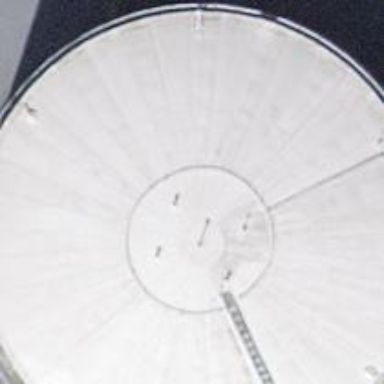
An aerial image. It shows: Storage tank that is man-made.